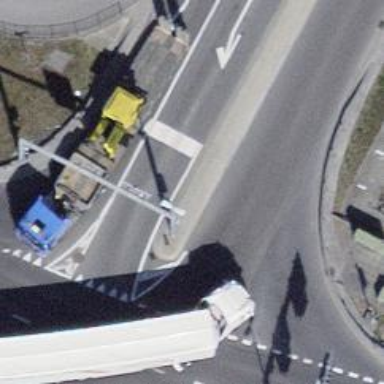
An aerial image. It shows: Road with traffic signals for signaling.